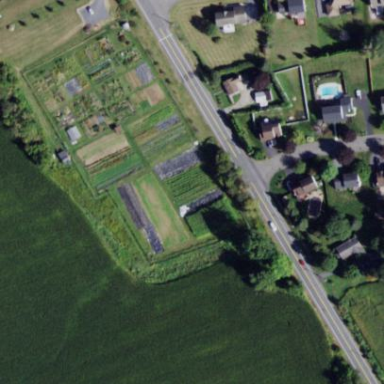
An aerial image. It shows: Community garden filled with leisure land.